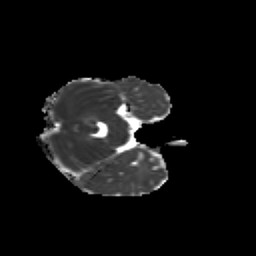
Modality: MD
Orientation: axial
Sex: female
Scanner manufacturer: siemens
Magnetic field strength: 3 T
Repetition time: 5 s
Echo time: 0.071 s